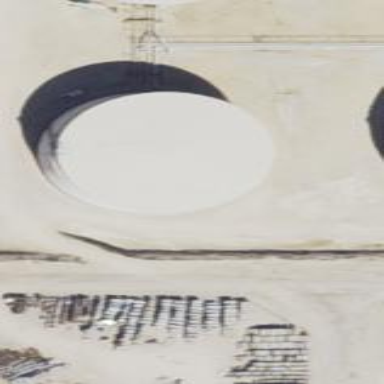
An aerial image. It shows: Storage tank created as man-made structure.